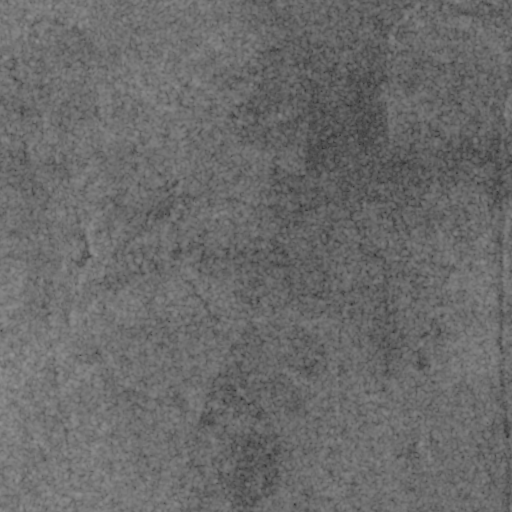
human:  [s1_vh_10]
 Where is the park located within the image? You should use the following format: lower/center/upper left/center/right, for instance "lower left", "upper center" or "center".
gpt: The park is located in the upper right of the image.
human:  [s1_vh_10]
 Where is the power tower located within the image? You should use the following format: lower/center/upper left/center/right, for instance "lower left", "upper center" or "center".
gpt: The power tower is located in the left of the image.
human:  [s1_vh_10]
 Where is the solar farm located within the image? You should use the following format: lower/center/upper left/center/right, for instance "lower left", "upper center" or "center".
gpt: The solar farm is located in the lower center of the image.
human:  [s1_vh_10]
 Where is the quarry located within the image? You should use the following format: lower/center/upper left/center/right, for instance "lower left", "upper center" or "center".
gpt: There is no quarry in the image.

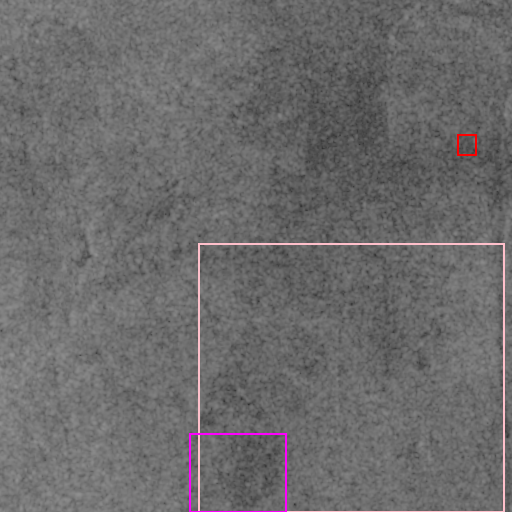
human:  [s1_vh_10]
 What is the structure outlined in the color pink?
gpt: The structure outlined in pink is a crop field.
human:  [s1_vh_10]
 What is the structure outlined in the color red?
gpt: The structure outlined in red is a park.
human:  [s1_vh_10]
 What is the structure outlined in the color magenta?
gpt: The structure outlined in magenta is a solar farm.
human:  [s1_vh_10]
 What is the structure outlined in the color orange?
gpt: There is no orange outline.